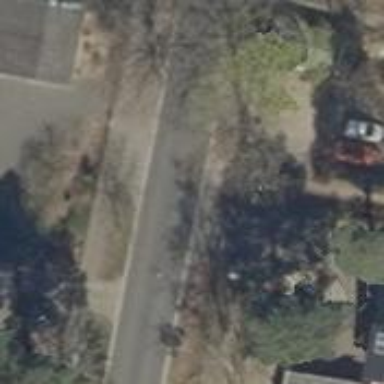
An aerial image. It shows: Driveway.